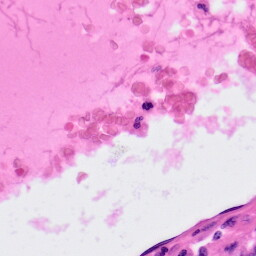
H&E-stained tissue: Colon